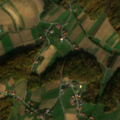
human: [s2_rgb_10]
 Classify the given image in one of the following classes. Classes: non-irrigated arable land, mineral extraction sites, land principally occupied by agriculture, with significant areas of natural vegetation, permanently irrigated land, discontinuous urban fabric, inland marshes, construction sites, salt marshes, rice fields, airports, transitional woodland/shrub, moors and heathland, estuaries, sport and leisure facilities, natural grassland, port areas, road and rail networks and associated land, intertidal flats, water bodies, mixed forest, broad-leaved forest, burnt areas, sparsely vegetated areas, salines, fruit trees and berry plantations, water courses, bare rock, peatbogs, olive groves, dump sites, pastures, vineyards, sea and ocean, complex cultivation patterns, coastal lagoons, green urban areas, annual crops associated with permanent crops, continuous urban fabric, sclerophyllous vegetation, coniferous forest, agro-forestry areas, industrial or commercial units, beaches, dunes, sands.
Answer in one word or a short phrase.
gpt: non-irrigated arable land, complex cultivation patterns, broad-leaved forest